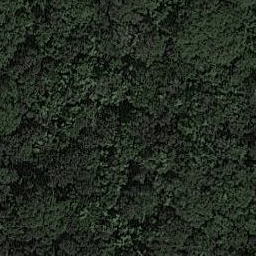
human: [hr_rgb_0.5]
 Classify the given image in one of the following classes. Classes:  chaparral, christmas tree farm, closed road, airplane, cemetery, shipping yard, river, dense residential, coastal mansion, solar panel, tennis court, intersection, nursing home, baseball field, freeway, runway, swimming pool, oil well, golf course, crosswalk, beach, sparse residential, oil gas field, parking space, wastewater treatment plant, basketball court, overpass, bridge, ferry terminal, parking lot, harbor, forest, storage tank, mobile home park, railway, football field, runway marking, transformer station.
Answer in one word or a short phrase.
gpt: forest